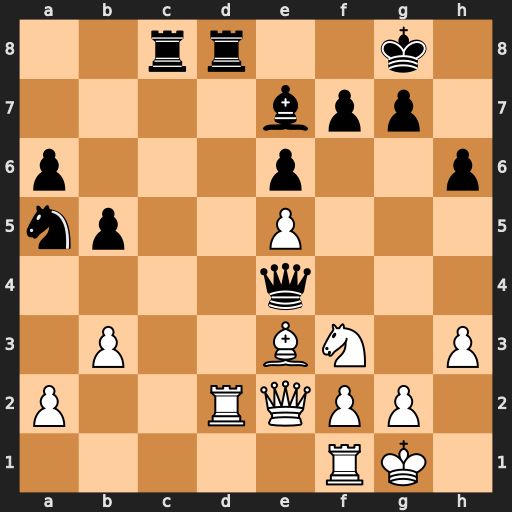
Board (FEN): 2rr2k1/4bpp1/p3p2p/np2P3/4q3/1P2BN1P/P2RQPP1/5RK1
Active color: w
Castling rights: -
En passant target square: -
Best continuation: Bb6 Qxe2 Rxe2 Nc6 Bxd8